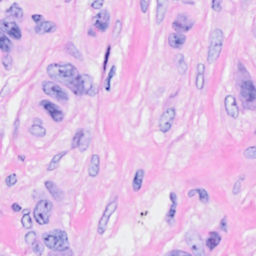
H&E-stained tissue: Breast